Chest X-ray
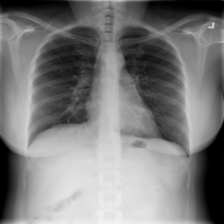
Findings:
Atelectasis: negative
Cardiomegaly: negative
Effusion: negative
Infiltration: negative
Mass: negative
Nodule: negative
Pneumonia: negative
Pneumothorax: negative
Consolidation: negative
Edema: negative
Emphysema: negative
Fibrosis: negative
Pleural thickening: negative
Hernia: negative